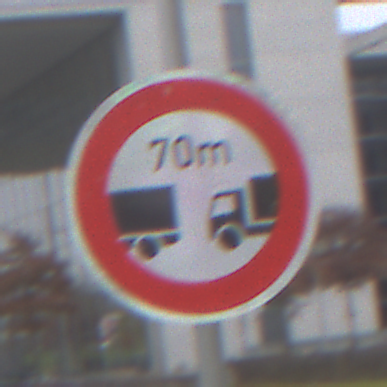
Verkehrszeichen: VerbotUnterschreitenMindestabstand
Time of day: Midday
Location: Outdoor (Suburban)
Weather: Overcast
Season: NotSpecified
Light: Natural